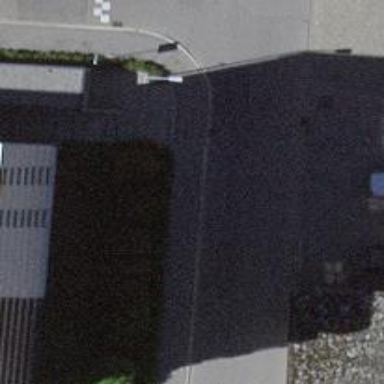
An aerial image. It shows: Road with steps.